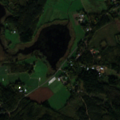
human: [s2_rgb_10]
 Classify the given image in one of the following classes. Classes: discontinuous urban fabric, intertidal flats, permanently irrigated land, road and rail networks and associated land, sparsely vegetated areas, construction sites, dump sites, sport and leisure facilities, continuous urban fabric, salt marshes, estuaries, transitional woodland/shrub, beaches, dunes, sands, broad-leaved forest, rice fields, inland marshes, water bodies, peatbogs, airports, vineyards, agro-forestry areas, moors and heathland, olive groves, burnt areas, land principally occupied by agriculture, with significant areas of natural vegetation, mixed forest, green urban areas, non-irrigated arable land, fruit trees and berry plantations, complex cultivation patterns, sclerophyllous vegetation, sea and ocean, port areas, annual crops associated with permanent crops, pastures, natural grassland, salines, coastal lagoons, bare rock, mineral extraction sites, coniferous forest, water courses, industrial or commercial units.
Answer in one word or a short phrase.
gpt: non-irrigated arable land, land principally occupied by agriculture, with significant areas of natural vegetation, coniferous forest, mixed forest, water bodies